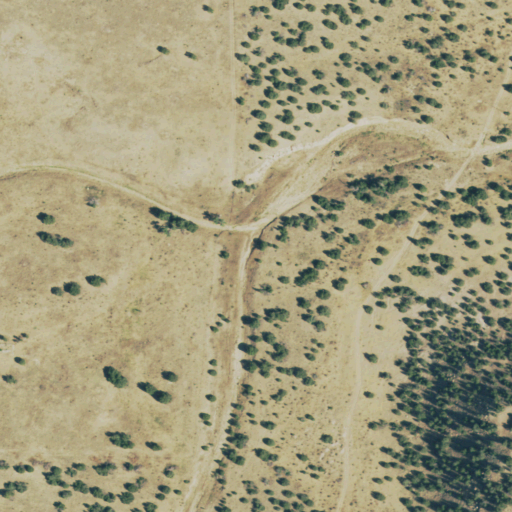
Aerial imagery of valley in Colorado named Shell Canyon containing grassland and shrub